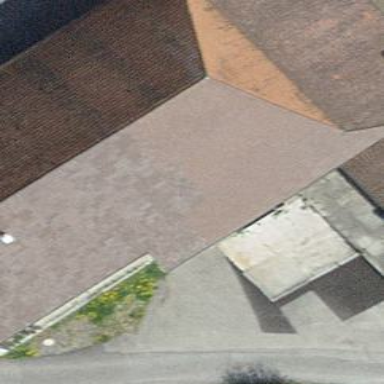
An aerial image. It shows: Building.